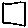
Label: square